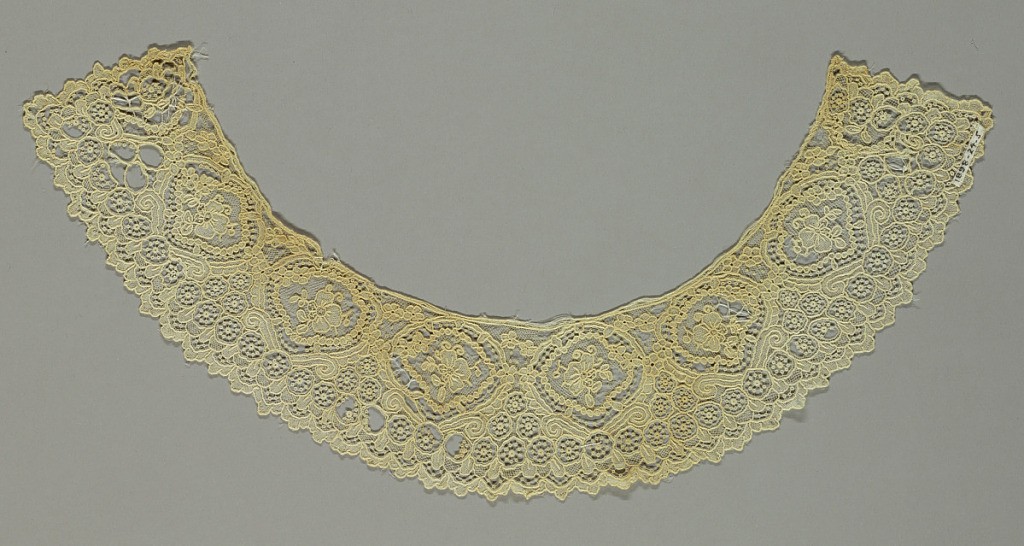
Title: Collar
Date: late 19th century
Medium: linen Technique: needle lace with ground of loop and twist with loop and twist return
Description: Round collar with six circular medallions, each enclosing a flower. Border of highly conventionalized flower and leaf design.